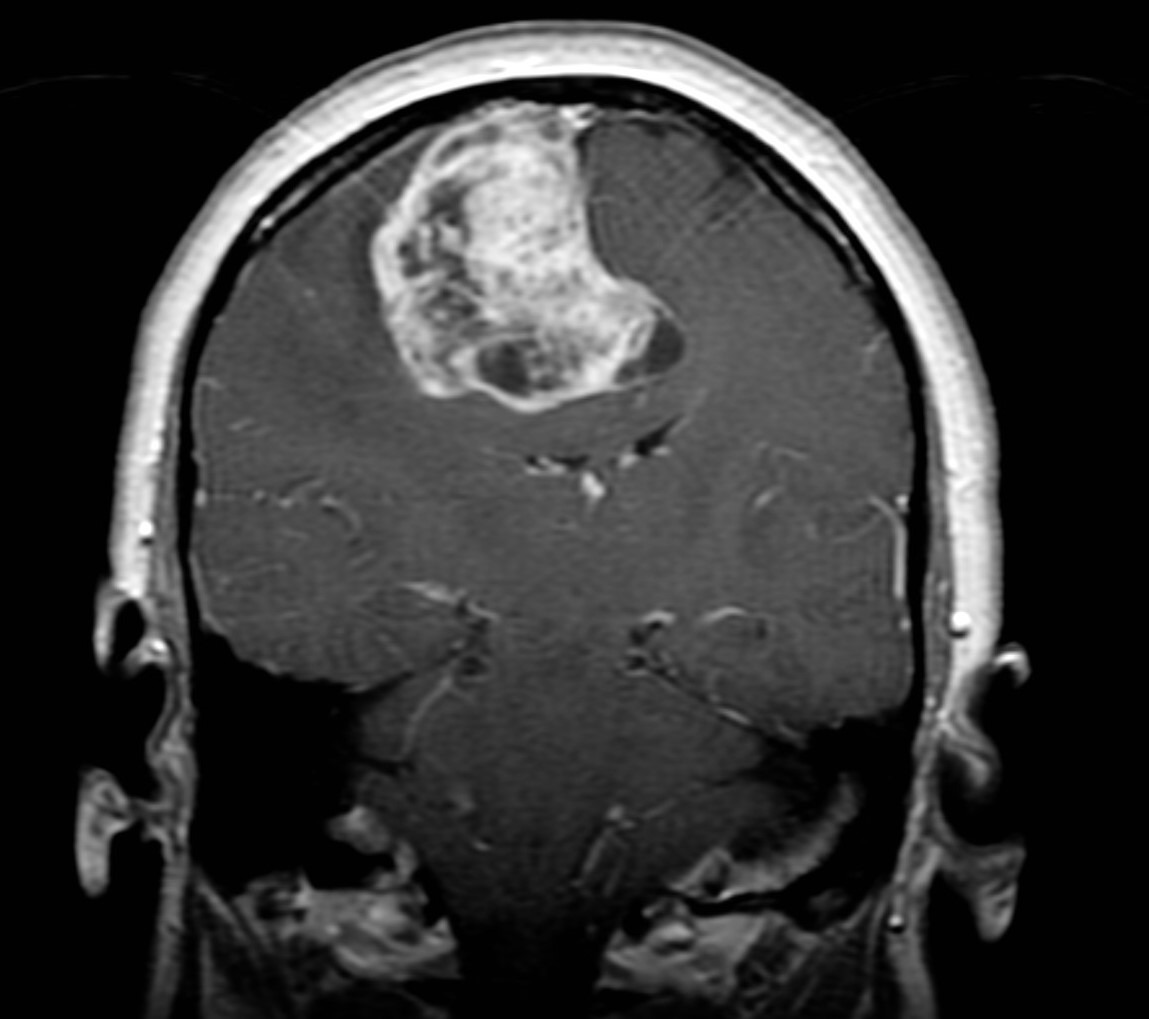
Label: meningioma